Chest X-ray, AP view. Patient: 49 years old, sex M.
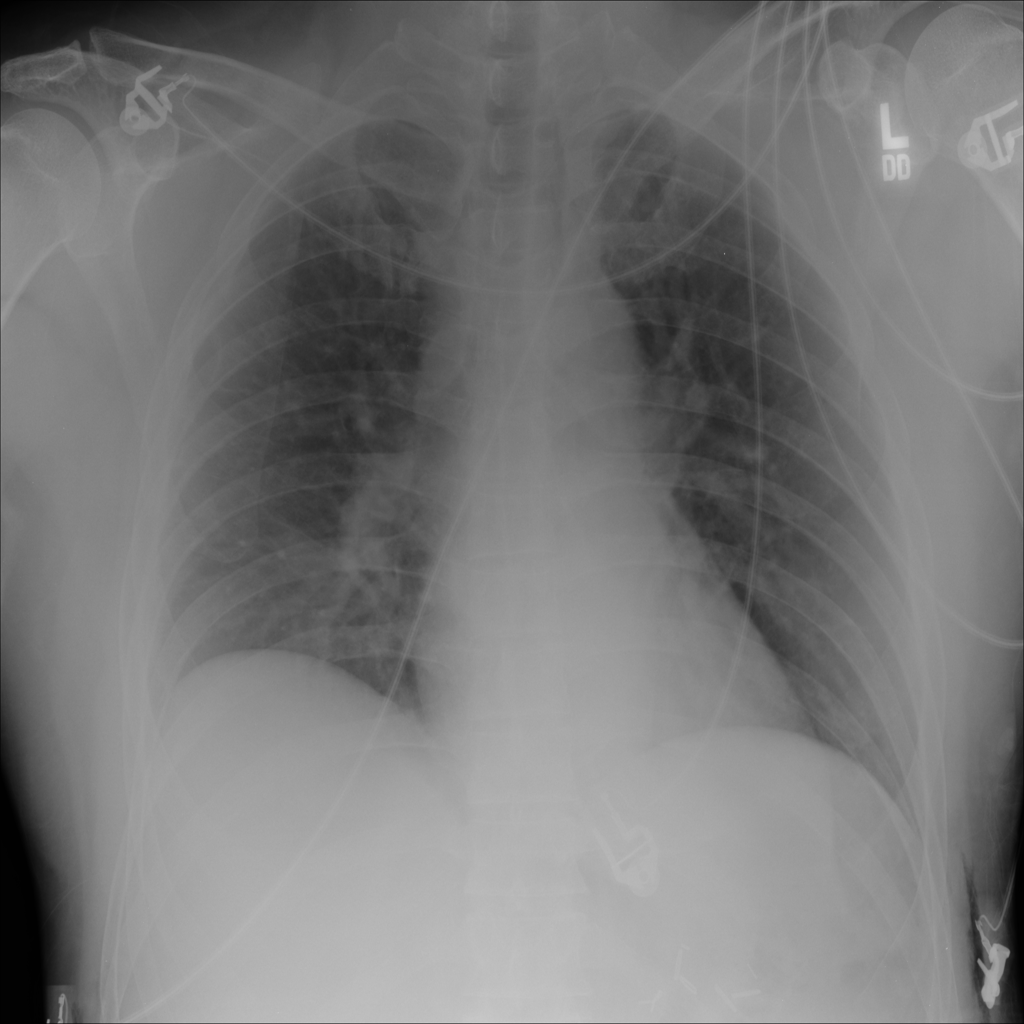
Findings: No Finding